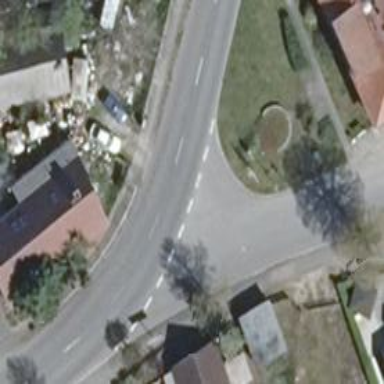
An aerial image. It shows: Secondary road with asphalt surface.